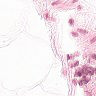
Metastatic tissue present: no